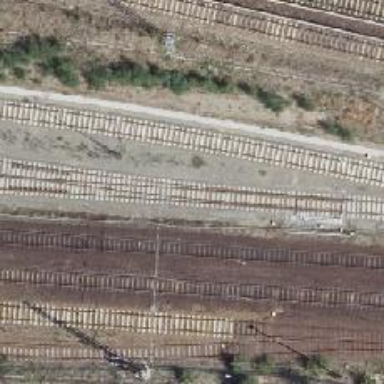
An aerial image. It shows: Railway switch.